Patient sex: M
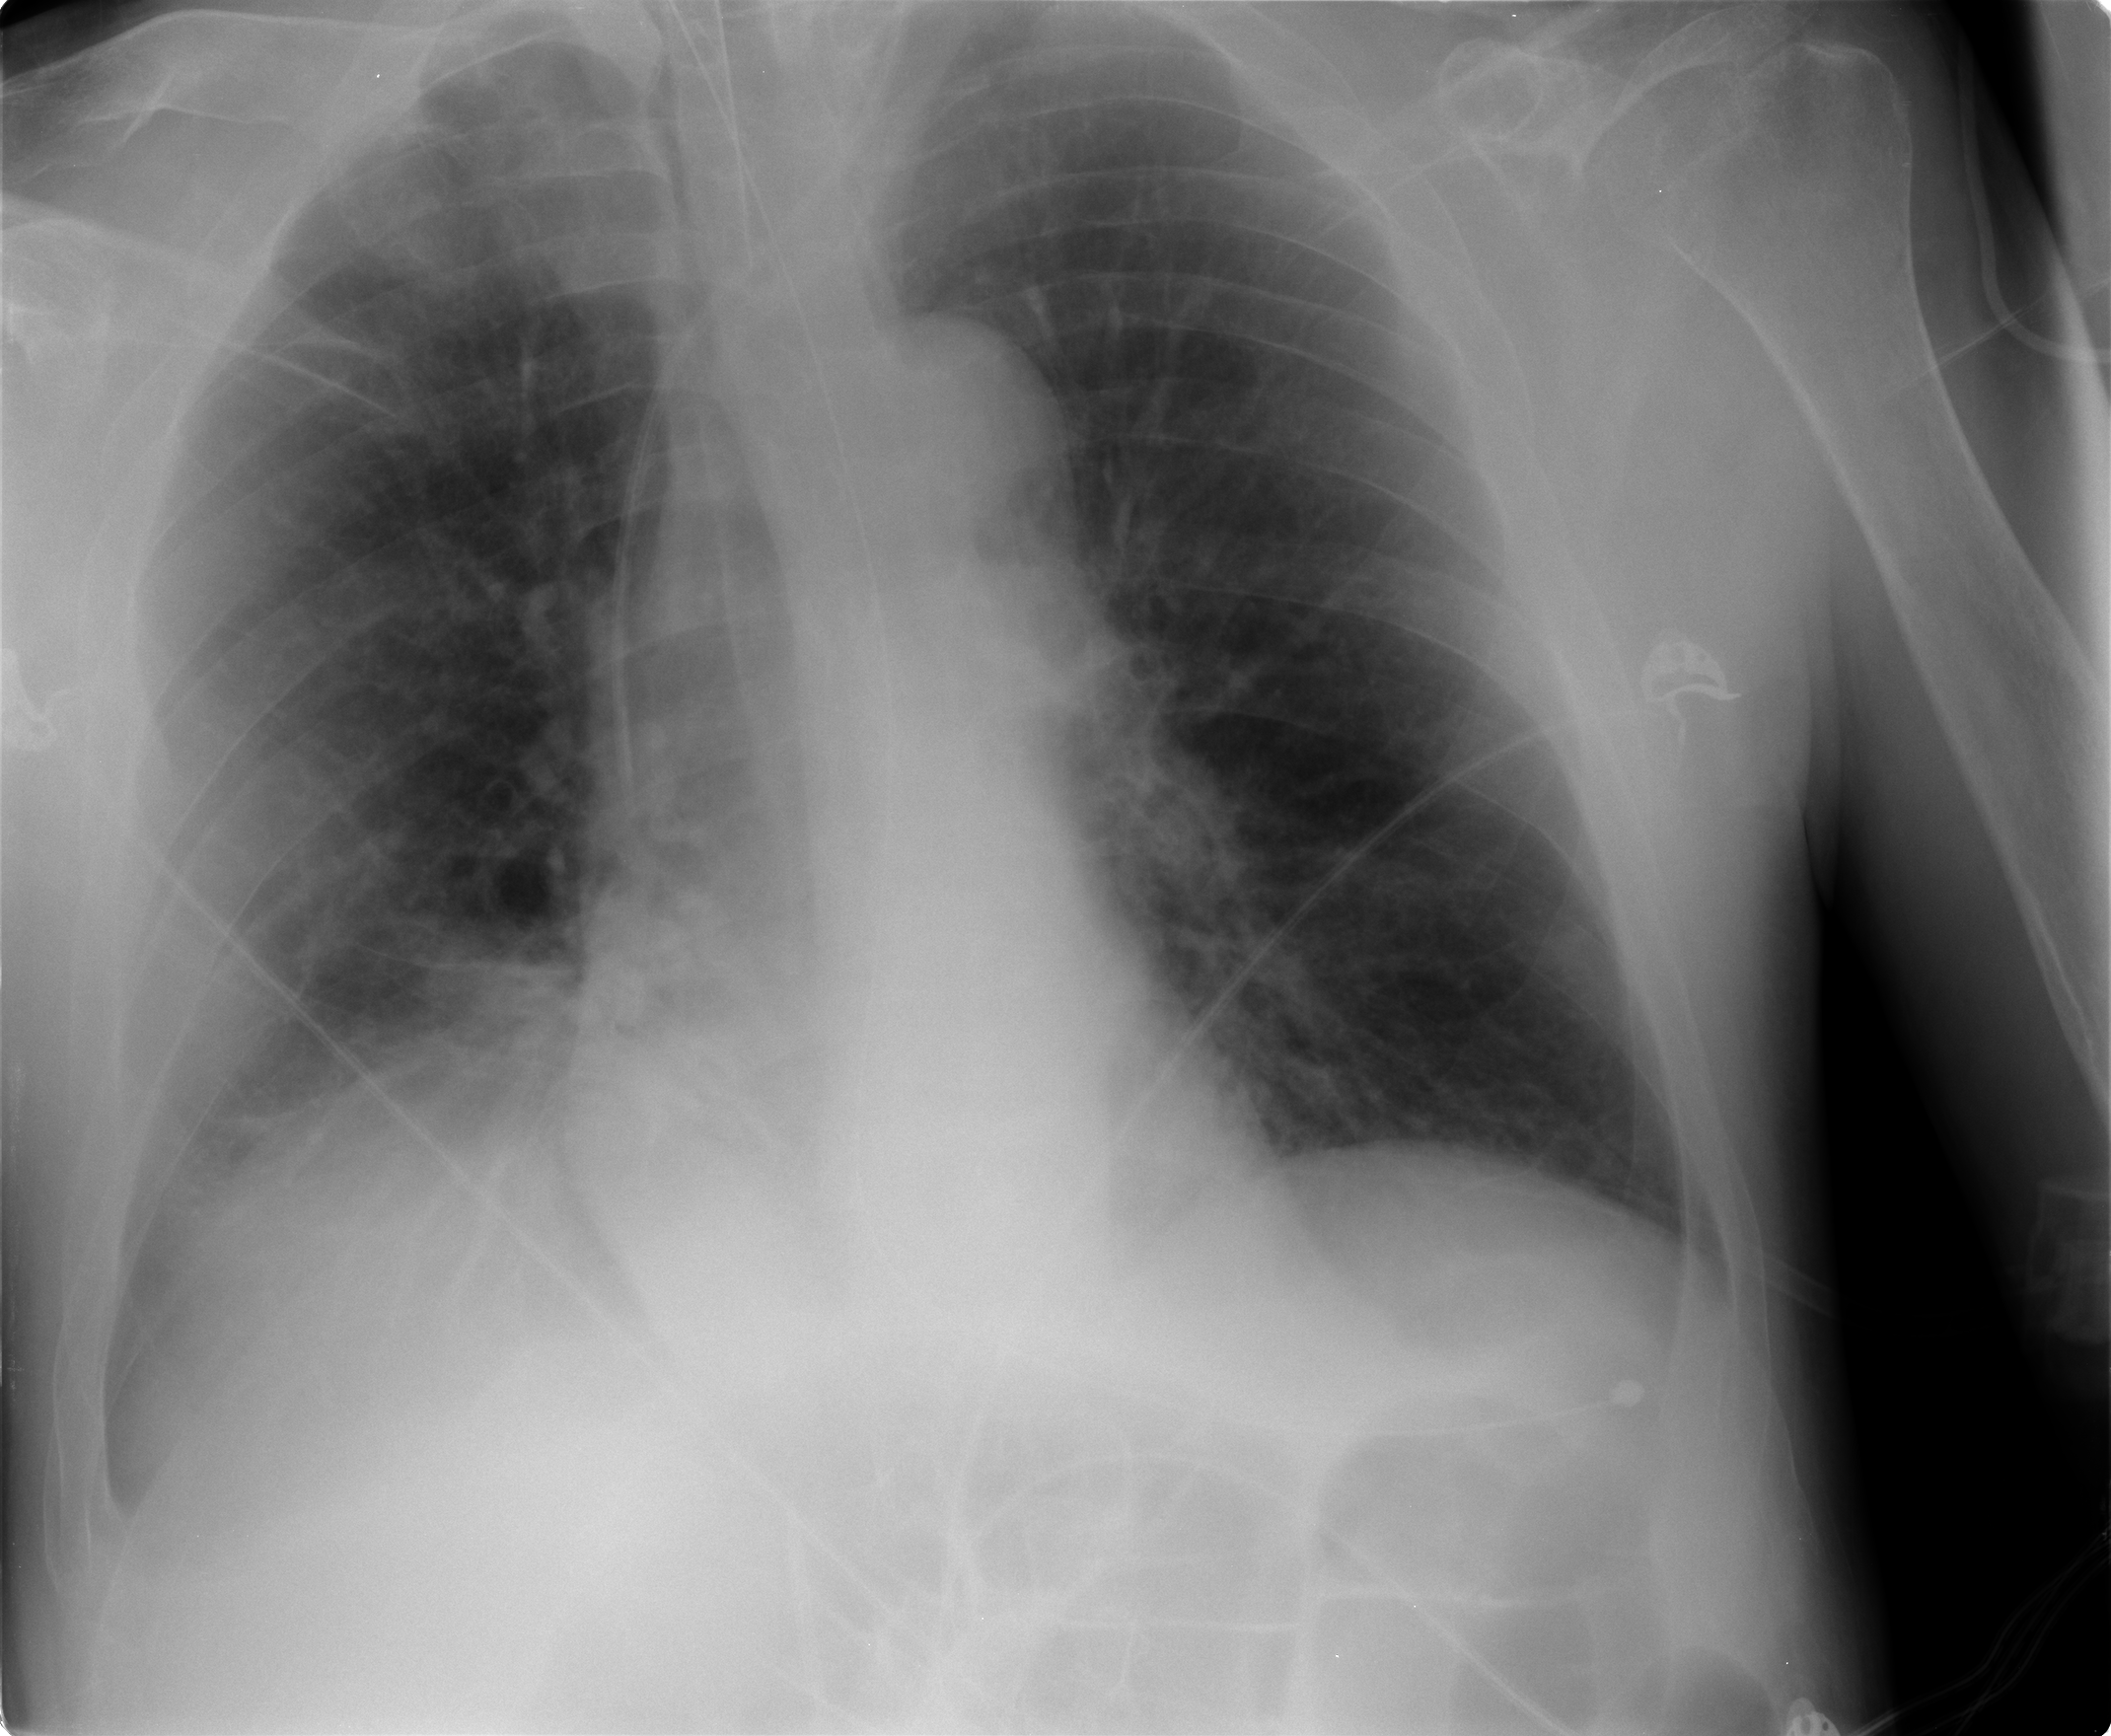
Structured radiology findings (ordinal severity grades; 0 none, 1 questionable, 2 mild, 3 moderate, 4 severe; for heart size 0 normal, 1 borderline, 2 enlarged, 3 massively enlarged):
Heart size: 0
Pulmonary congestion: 1
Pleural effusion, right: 2
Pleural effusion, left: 0
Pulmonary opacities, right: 0
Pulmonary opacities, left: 0
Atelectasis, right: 2
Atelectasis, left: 1